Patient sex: M
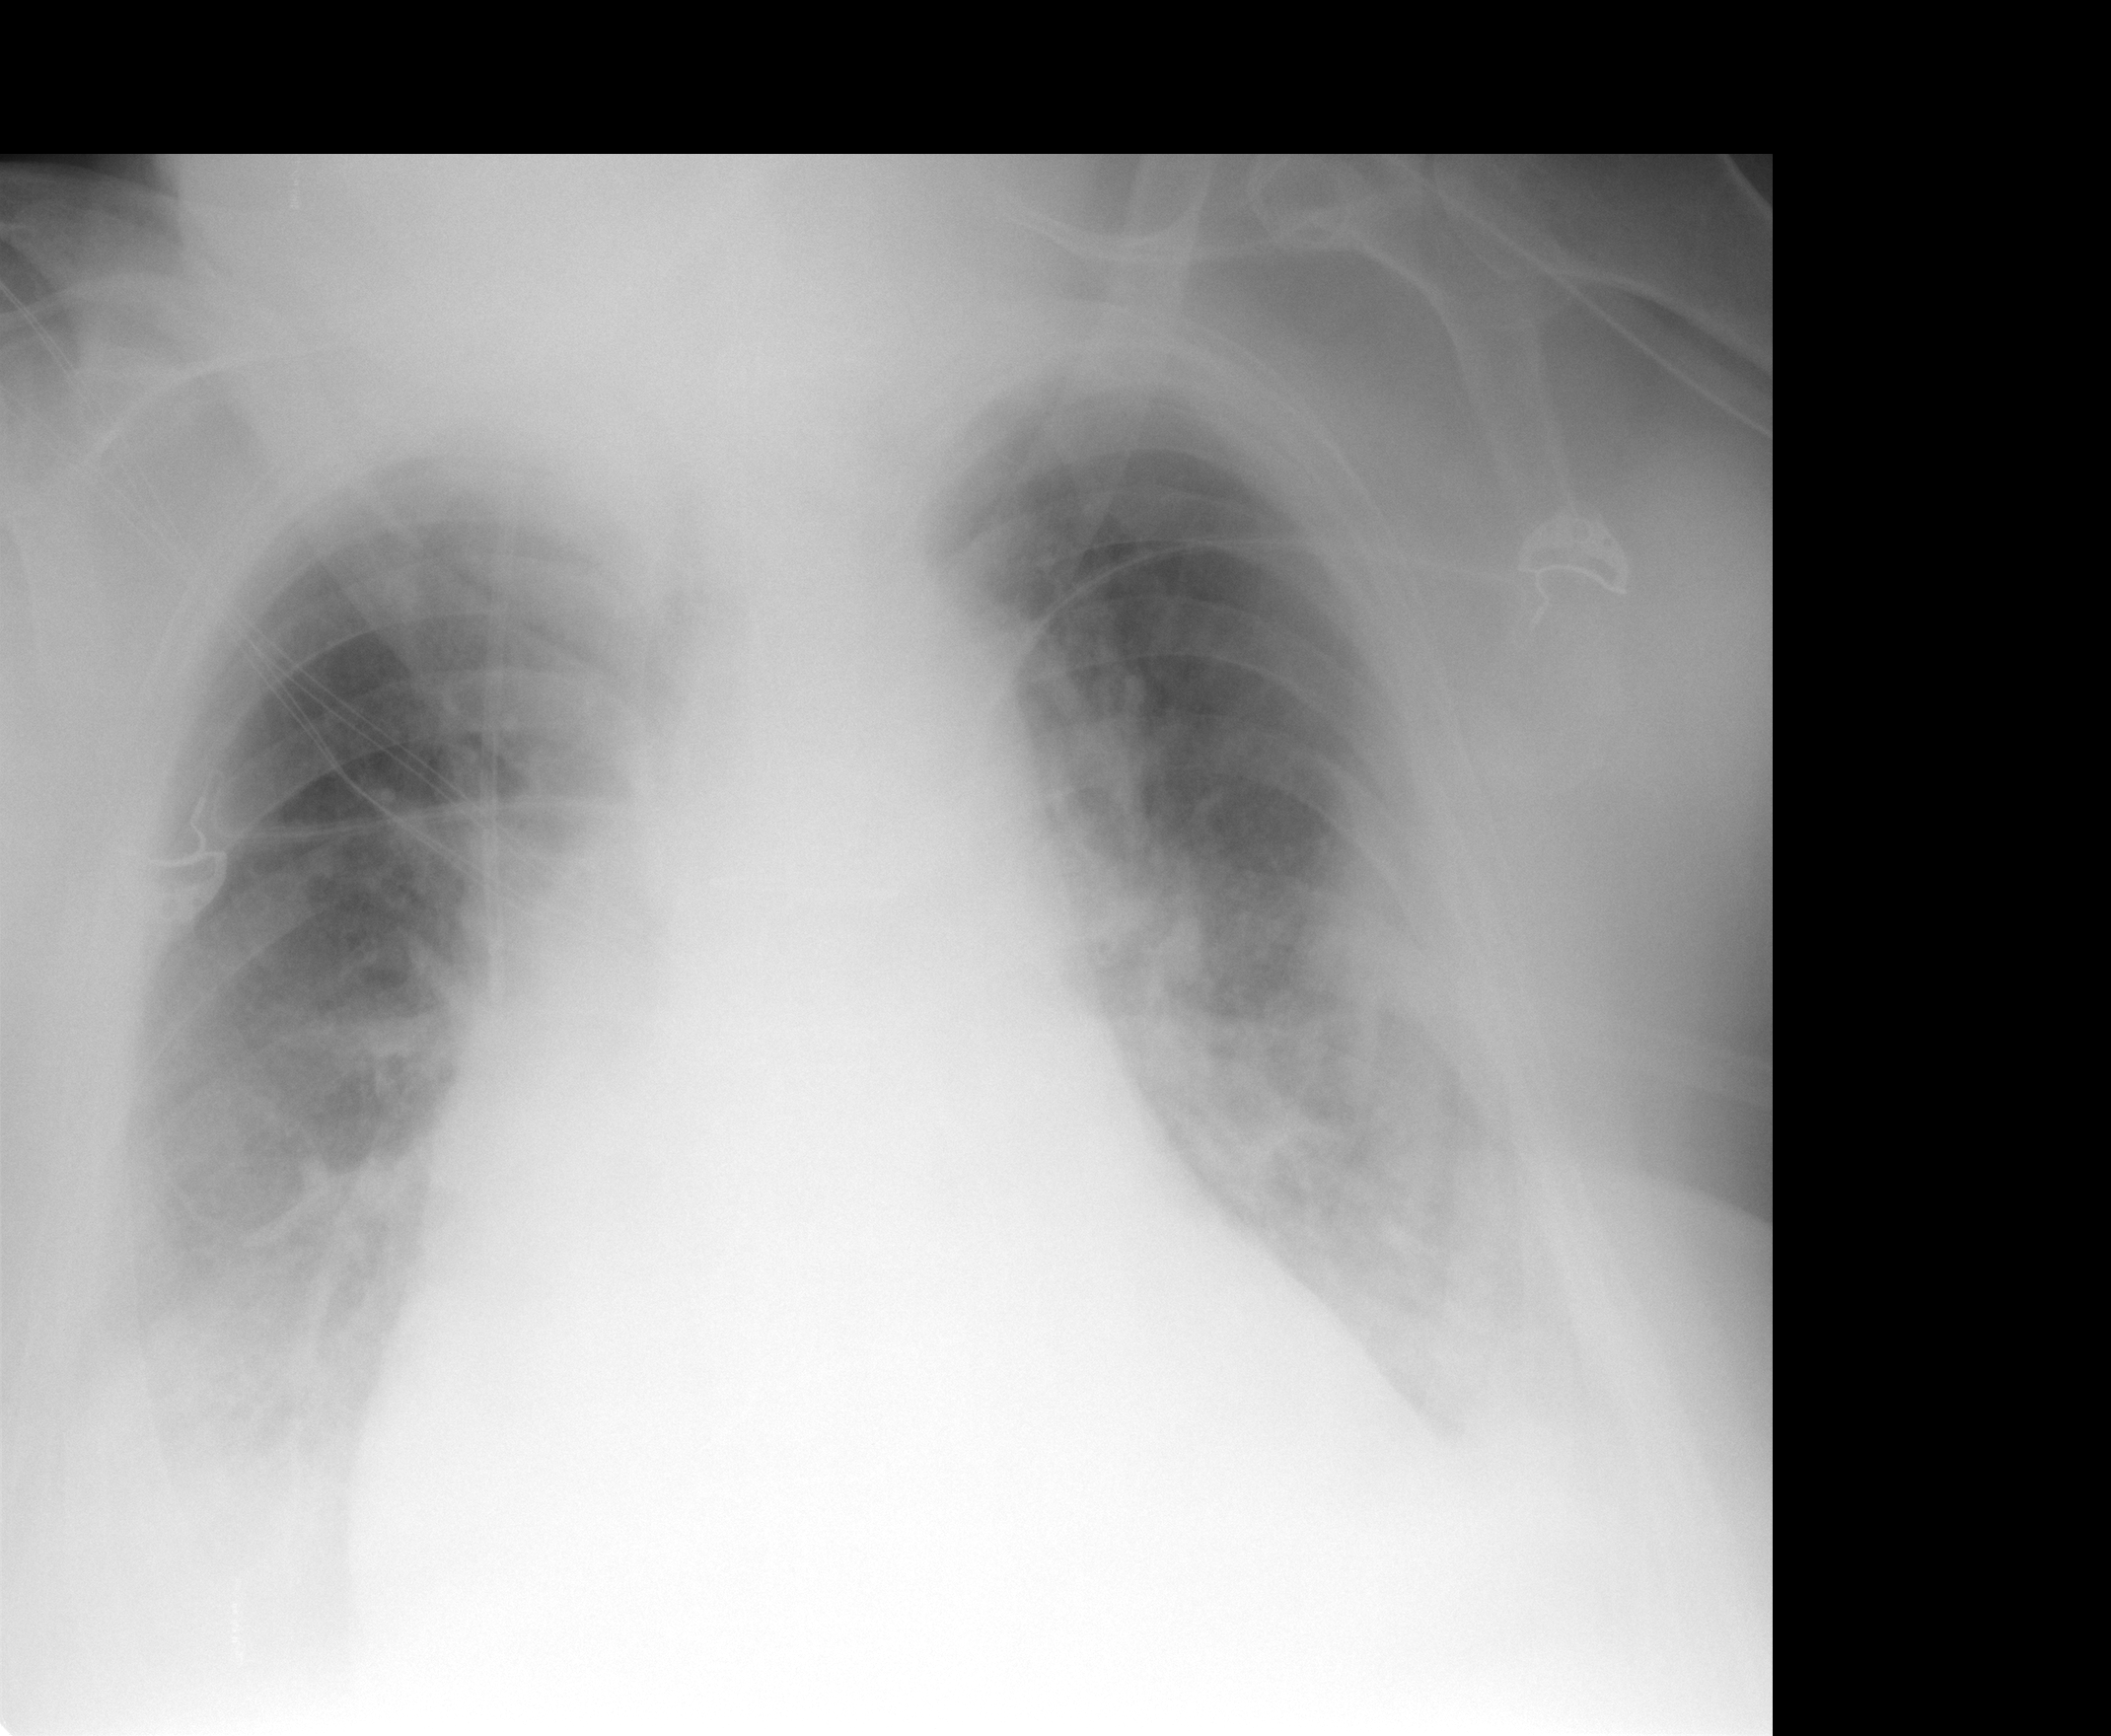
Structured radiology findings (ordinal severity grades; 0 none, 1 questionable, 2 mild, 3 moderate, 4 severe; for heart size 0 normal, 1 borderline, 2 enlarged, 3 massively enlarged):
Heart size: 3
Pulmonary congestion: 2
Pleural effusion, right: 3
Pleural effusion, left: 3
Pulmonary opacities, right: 2
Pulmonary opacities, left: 2
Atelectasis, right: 2
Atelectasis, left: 2